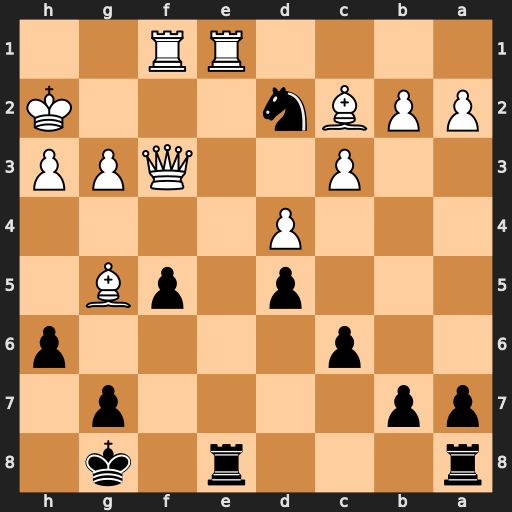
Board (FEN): r3r1k1/pp4p1/2p4p/3p1pB1/3P4/2P2QPP/PPBn3K/4RR2
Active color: b
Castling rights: -
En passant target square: -
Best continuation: Nxf3+ Rxf3 Rxe1